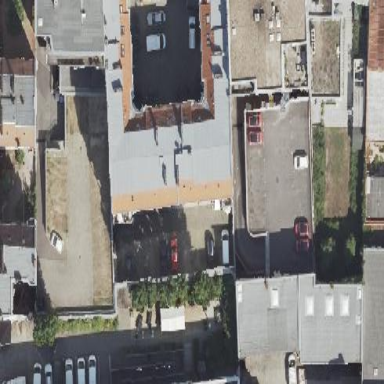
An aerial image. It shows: Residential building with apartments. It features roof made of roof tiles in double saltbox shape.